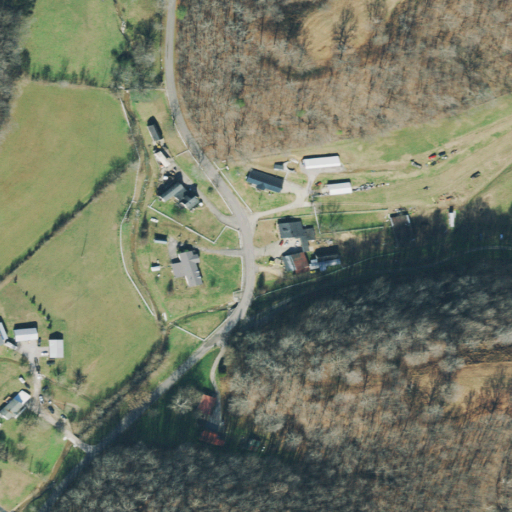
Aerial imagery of valley in Tennessee named Warren Hollow containing pasture, deciduous forest, open development, mixed forest, low intensity development, and medium intensity development